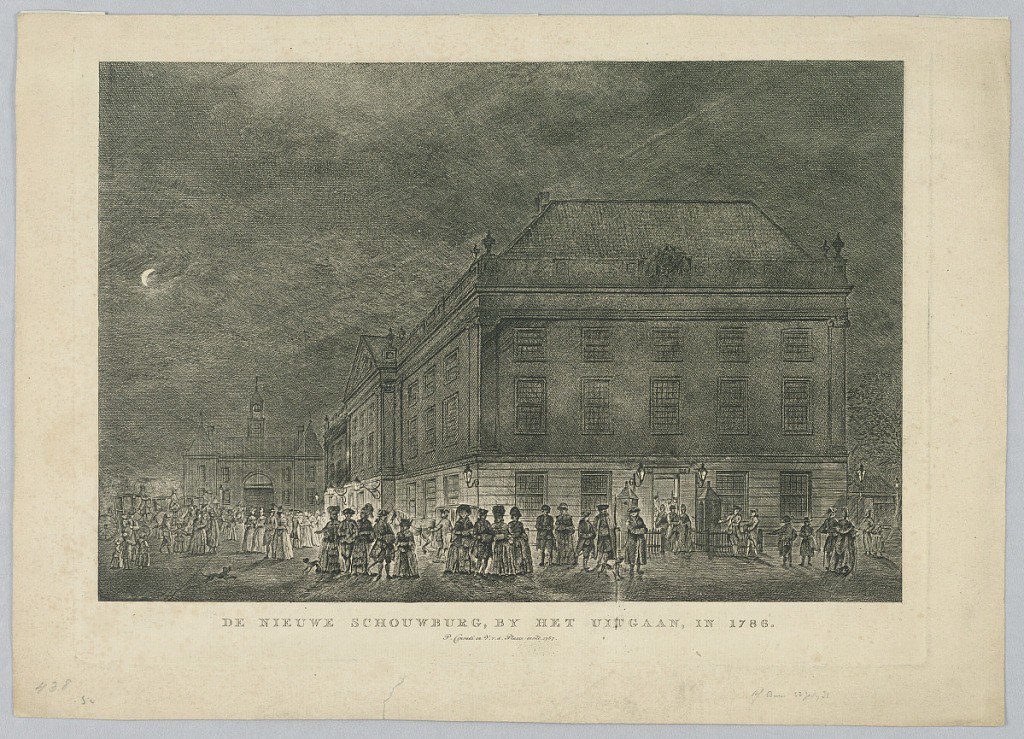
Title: People Leaving the New Theater, Amsterdam
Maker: Hubert Sihoute
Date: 1775–1787
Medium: Engraving on paper
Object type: Print
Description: Horizontal rectangle. The crowd leaving the theater through a door, filling the place outside. Two soliders stand in the doorcase. Three carriages and a sled are shown. Lanterns burn. The waning moon appears at left. Second state of the engraving. Caption: "DE NIEUWE SCHOUWBURG BY HET VITGAAN," in 1786./ P. Conradi en V. v. d. Plaats excud. 1767."